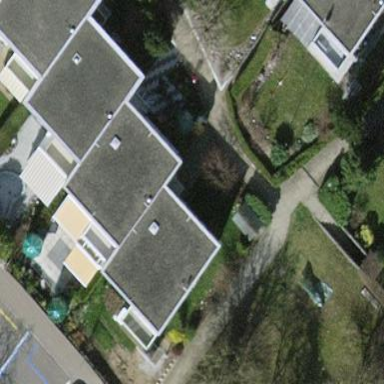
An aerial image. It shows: Terrace building.